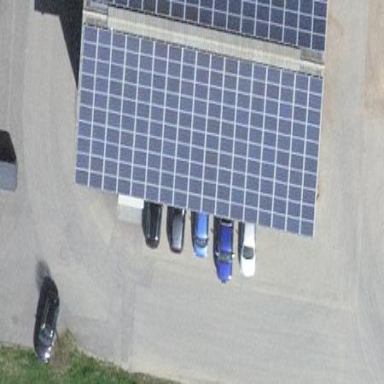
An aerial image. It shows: Solar power generator utilizing photovoltaic technology with solar photovoltaic panels.